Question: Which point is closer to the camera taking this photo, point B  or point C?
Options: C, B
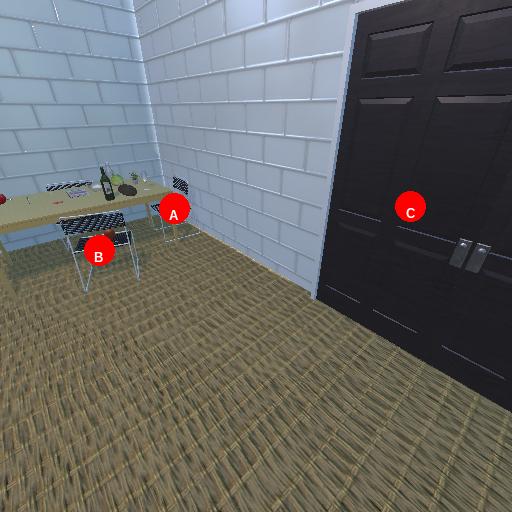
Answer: C